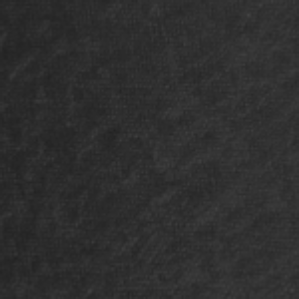
Label: frost